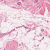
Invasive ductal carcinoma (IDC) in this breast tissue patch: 0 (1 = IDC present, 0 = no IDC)